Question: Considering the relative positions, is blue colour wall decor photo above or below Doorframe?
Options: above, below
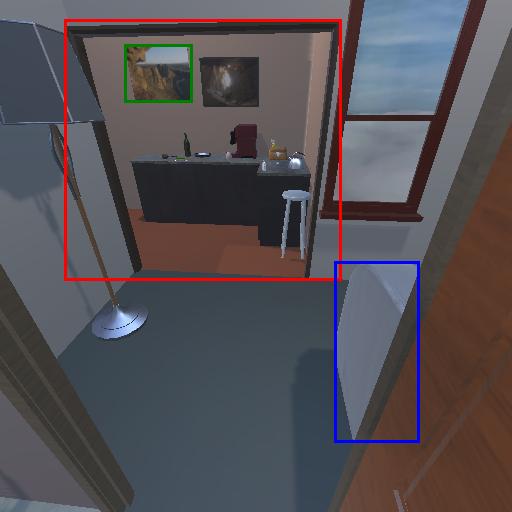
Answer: above